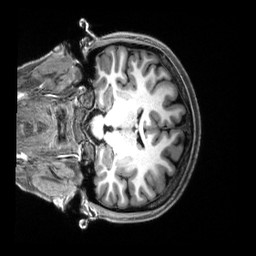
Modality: T1w
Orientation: coronal
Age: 20
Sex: female
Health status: healthy
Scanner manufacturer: siemens
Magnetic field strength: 3 T
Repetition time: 2.5 s
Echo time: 0.00222 s